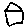
Label: house